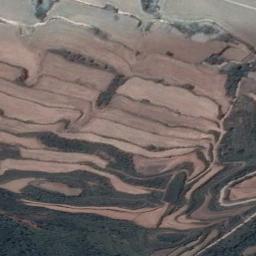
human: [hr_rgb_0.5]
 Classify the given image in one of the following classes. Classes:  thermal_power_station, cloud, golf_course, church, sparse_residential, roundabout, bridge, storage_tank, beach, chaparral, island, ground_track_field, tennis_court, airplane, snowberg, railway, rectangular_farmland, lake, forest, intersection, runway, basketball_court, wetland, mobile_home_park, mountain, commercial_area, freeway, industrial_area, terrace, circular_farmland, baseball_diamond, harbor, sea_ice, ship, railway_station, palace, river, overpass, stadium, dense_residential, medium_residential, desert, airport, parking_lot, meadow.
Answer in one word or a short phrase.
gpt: terrace